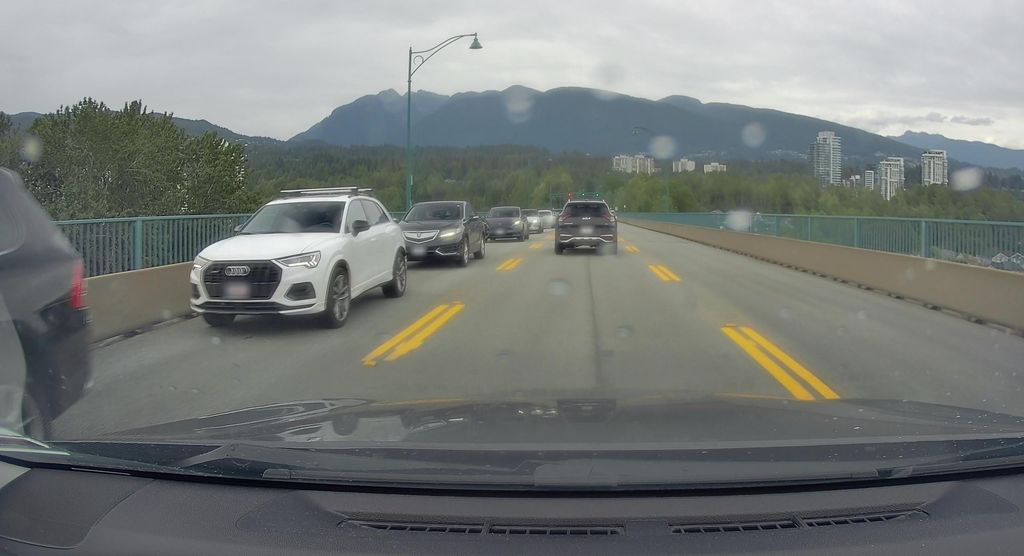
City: vancouver